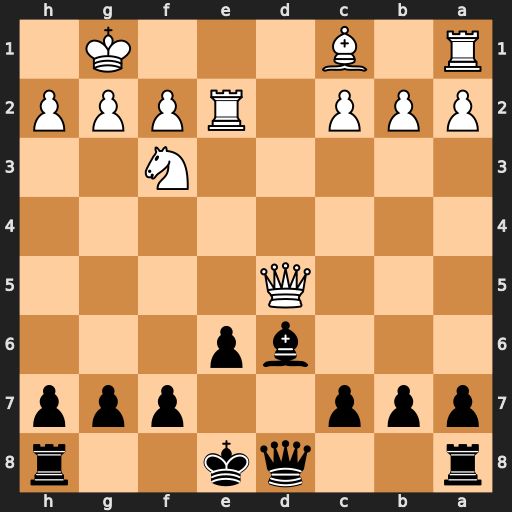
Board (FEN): r2qk2r/ppp2ppp/3bp3/3Q4/8/5N2/PPP1RPPP/R1B3K1
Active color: b
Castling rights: kq
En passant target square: -
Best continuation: Bxh2+ Nxh2 Qxd5